Question: How can I make the background of the accessory clear? I've managed to set the rest of the elements to '[UIColor clearcolor]' but it doesn't work for the accessory...
Here's what my progress looks like:

'''
[self.accessoryView setOpaque: NO];
self.accessoryView.backgroundColor = [UIColor clearColor];
self.backgroundColor = [UIColor clearColor];
self.contentView.backgroundColor = [UIColor colorWithPatternImage:[UIImage imageNamed:@"Icon.png"]];
self.accessoryView.backgroundColor = [UIColor clearColor];
'''
Thanks for any help you guys can offer!
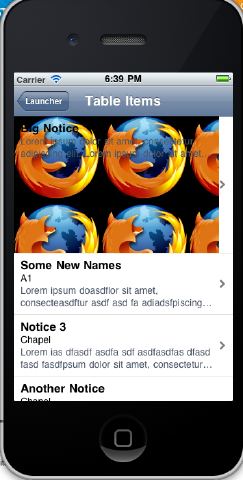
Answer: have you tried
'''
cell.accessoryView.backgroundColor = [UIColor clearColor];
'''